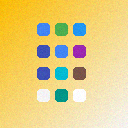
Screen state: on